Question: I am trying to integrate the Watt Fission Spectrum using Sage (the commands are below), but when I did I noticed that the result from the integral does not make sense. The Watt Fission Spectrum is a pdf and when integrated from 0 to 10 should be approximately one (confirmed by Wolfram Alpha). With Sage, when the lower bound is close to 0 the integral is negative, and then jumps positive when the lower bound is closer to 1.
Below is a plot of the integral of the Watt Fission Spectrum with the bounds 'x to 10' with 'x' from '0 to 1'. The jump is very clear.
How can I correct this, and be confident in the future that integrals are evaluated correctly?
'''
var('o')
assume(x>10)
plot(integral(0.453*exp(-1.036*o)*sinh(sqrt(2.29*o)), (o, x, 10)), (x,0,1))
'''

Per Robert Dodier's suggestion I have tried integration as follows:
'''
map(var, 'abcde')
assume(e-d>0)
foo(a,b,c,d,e) = integral(a*exp(b*o)*sinh(sqrt(c*o)), (o, d, e))
float(foo(*map(QQ, [0.453,-1.036,2.29,0,10])))
'''
This still returns a value of -0.0010615612261540579.
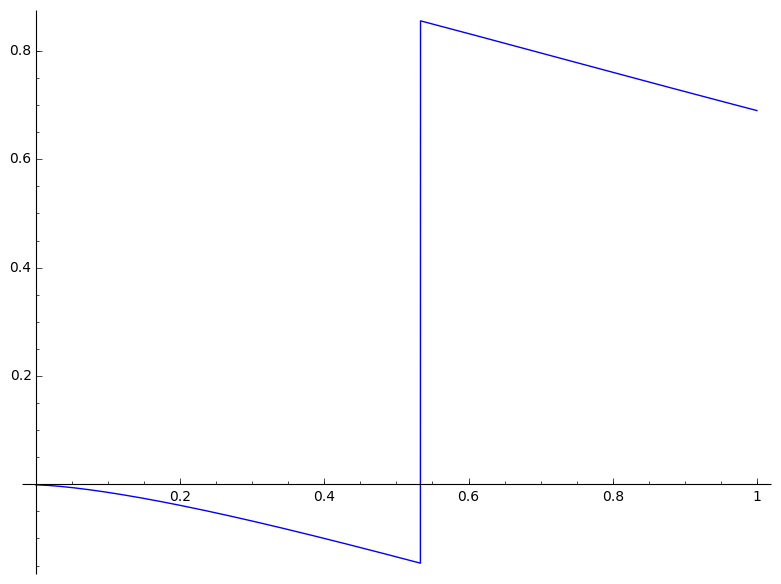
Answer: I don't know why Sage isn't relaying the questions from Maxima, but without those, you can't tell (in Sage) that the result is different depending on the parameters.
Here's a derivation in Maxima. I've rephrased the integral as being from 0 to 'x' instead of 'x' to 10. Since the integrand is a pdf, we should see the integral go from 0 to 1 as 'x' increases.
Original formula.
'''
(%i2) foo : 0.453*exp(-1.036*o)*sinh(sqrt(2.29*o)) $
'''
Express that with symbols instead of numbers.
'''
(%i3) foo1 : a * exp(-b*o) * sinh(sqrt(c*o)) $
'''
Forestall some questions from 'integrate'. It's not absolutely necessary to do this; 'integrate' will just ask additional questions if these assumptions are not given.
'''
(%i4) assume (equal (a, ratsimp (0.453)), equal (b, ratsimp (1.036)), equal (c, ratsimp (2.29))) $
rat: replaced 0.453 by 453/1000 = 0.453
rat: replaced 1.036 by 259/250 = 1.036
rat: replaced 2.29 by 229/100 = 2.29
(%i5) assume (x > 0) $
'''
Compute the integral. 'integrate' asks about 'x' in relation to the parameters 'a', 'b', and 'c'. I'll give each answer in turn and see what I get. 'I1', 'I2', and 'I3' are the results for all answers. I'll answer 'p' (positive) first.
'''
(%i6) I1 : integrate (foo1, o, 0, x);
Is 4*b^2*x-c positive, negative or zero?
p;
(%o6) a*(-gamma_incomplete(1/2,-(-4*b^2*x+4*b*sqrt(c)*sqrt(x)-c)/(4*b))
*sqrt(c)*%e^(c/(4*b))*sqrt(x)
/(2*sqrt(b)*abs(2*b*sqrt(x)-sqrt(c)))
+gamma_incomplete(1/2,-(-4*b^2*x+4*b*sqrt(c)*sqrt(x)-c)/(4*b))
*c*%e^(c/(4*b))
/(4*b^(3/2)*abs(2*b*sqrt(x)-sqrt(c)))
-gamma_incomplete(1/2,(4*b^2*x+4*b*sqrt(c)*sqrt(x)+c)/(4*b))
*sqrt(c)*%e^(c/(4*b))
/(4*b^(3/2))+sqrt(%pi)*sqrt(c)*%e^(c/(4*b))/(2*b^(3/2))
+gamma_incomplete(1,(4*b^2*x+4*b*sqrt(c)*sqrt(x)+c)/(4*b))
*%e^(c/(4*b))
/(2*b)
-gamma_incomplete(1,-(-4*b^2*x+4*b*sqrt(c)*sqrt(x)-c)/(4*b))
*%e^(c/(4*b))
/(2*b))
'''
Now I'll answer 'n' (negative).
'''
(%i7) I2 : integrate (foo1, o, 0, x);
Is 4*b^2*x-c positive, negative or zero?
n;
(%o7) a*(-gamma_incomplete(1/2,-(-4*b^2*x+4*b*sqrt(c)*sqrt(x)-c)/(4*b))
*sqrt(c)*%e^(c/(4*b))*sqrt(x)
/(2*sqrt(b)*abs(2*b*sqrt(x)-sqrt(c)))
+gamma_incomplete(1/2,-(-4*b^2*x+4*b*sqrt(c)*sqrt(x)-c)/(4*b))
*c*%e^(c/(4*b))
/(4*b^(3/2)*abs(2*b*sqrt(x)-sqrt(c)))
-gamma_incomplete(1/2,(4*b^2*x+4*b*sqrt(c)*sqrt(x)+c)/(4*b))
*sqrt(c)*%e^(c/(4*b))
/(4*b^(3/2))
+gamma_incomplete(1,(4*b^2*x+4*b*sqrt(c)*sqrt(x)+c)/(4*b))
*%e^(c/(4*b))
/(2*b)
-gamma_incomplete(1,-(-4*b^2*x+4*b*sqrt(c)*sqrt(x)-c)/(4*b))
*%e^(c/(4*b))
/(2*b))
'''
And now 'z' (zero).
'''
(%i8) I3 : integrate (foo1, o, 0, x);
Is 4*b^2*x-c positive, negative or zero?
z;
(%o8) a*(-gamma_incomplete(1/2,-(-4*b^2*x+4*b*sqrt(c)*sqrt(x)-c)/(4*b))
*sqrt(c)*%e^(c/(4*b))*sqrt(x)
/(2*sqrt(b)*abs(2*b*sqrt(x)-sqrt(c)))
+gamma_incomplete(1/2,-(-4*b^2*x+4*b*sqrt(c)*sqrt(x)-c)/(4*b))
*c*%e^(c/(4*b))
/(4*b^(3/2)*abs(2*b*sqrt(x)-sqrt(c)))
-gamma_incomplete(1/2,(4*b^2*x+4*b*sqrt(c)*sqrt(x)+c)/(4*b))
*sqrt(c)*%e^(c/(4*b))
/(4*b^(3/2))
+gamma_incomplete(1,(4*b^2*x+4*b*sqrt(c)*sqrt(x)+c)/(4*b))
*%e^(c/(4*b))
/(2*b)
-gamma_incomplete(1,-(-4*b^2*x+4*b*sqrt(c)*sqrt(x)-c)/(4*b))
*%e^(c/(4*b))
/(2*b))
'''
I can't tell just by looking if, perhaps, some of these results are the same. Let's check.
'''
(%i9) is (I1 = I2);
(%o9) false
(%i10) is (I1 = I3);
(%o10) false
(%i11) is (I2 = I3);
(%o11) true
'''
OK, so there are two distinct results: 'I1' (answered 'p') and 'I2' (answered 'n' and 'z'). I'll put these two into a single conditional expression, in which the test is the question that 'integrate' asked. Note that 'c/(4*b^2)' is about 0.533, which appears to be the point at which the plot shown by OP has a jump.
'''
(%i12) I : if x < c/(4*b^2) then ''I2 else ''I1;
(%o12) if x < c/(4*b^2)
then a*(-gamma_incomplete(1/2,
-(-4*b^2*x+4*b*sqrt(c)*sqrt(x)-c)/(4*b))
*sqrt(c)*%e^(c/(4*b))*sqrt(x)
/(2*sqrt(b)*abs(2*b*sqrt(x)-sqrt(c)))
+gamma_incomplete(1/2,
-(-4*b^2*x+4*b*sqrt(c)*sqrt(x)-c)/(4*b))
*c*%e^(c/(4*b))
/(4*b^(3/2)*abs(2*b*sqrt(x)-sqrt(c)))
-gamma_incomplete(1/2,(4*b^2*x+4*b*sqrt(c)*sqrt(x)+c)/(4*b))
*sqrt(c)*%e^(c/(4*b))
/(4*b^(3/2))
+gamma_incomplete(1,(4*b^2*x+4*b*sqrt(c)*sqrt(x)+c)/(4*b))
*%e^(c/(4*b))
/(2*b)
-gamma_incomplete(1,-(-4*b^2*x+4*b*sqrt(c)*sqrt(x)-c)/(4*b))
*%e^(c/(4*b))
/(2*b))
else a*(-gamma_incomplete(1/2,
-(-4*b^2*x+4*b*sqrt(c)*sqrt(x)-c)/(4*b))
*sqrt(c)*%e^(c/(4*b))*sqrt(x)
/(2*sqrt(b)*abs(2*b*sqrt(x)-sqrt(c)))
+gamma_incomplete(1/2,
-(-4*b^2*x+4*b*sqrt(c)*sqrt(x)-c)/(4*b))
*c*%e^(c/(4*b))
/(4*b^(3/2)*abs(2*b*sqrt(x)-sqrt(c)))
-gamma_incomplete(1/2,(4*b^2*x+4*b*sqrt(c)*sqrt(x)+c)/(4*b))
*sqrt(c)*%e^(c/(4*b))
/(4*b^(3/2))+sqrt(%pi)*sqrt(c)*%e^(c/(4*b))/(2*b^(3/2))
+gamma_incomplete(1,(4*b^2*x+4*b*sqrt(c)*sqrt(x)+c)/(4*b))
*%e^(c/(4*b))
/(2*b)
-gamma_incomplete(1,-(-4*b^2*x+4*b*sqrt(c)*sqrt(x)-c)/(4*b))
*%e^(c/(4*b))
/(2*b))
'''
Now I'll plot that. 'plot2d' is evaluated with 'a', 'b', and 'c' temporarily bound to the specific values. Plot looks as expected.
'''
(%i13) plot2d (I, [x, 0, 10]), a=0.453, b=1.036, c=2.29;
'''